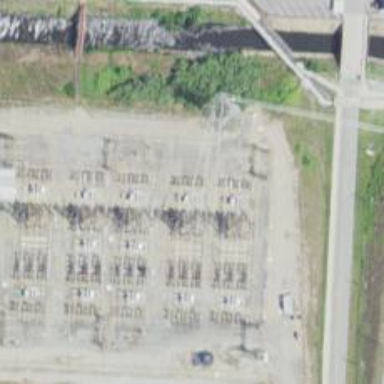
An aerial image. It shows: Switch for power supply.